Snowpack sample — Rabbit Ears Pass, Jackson County, Colorado, USA (12/17/25, 1:08 PM MST)
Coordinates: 40.387, -106.625
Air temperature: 34 °F
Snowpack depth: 46 cm
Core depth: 10 cm
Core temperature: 30.2 °F
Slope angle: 6°, slope face: 165°
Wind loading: medium
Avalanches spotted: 0
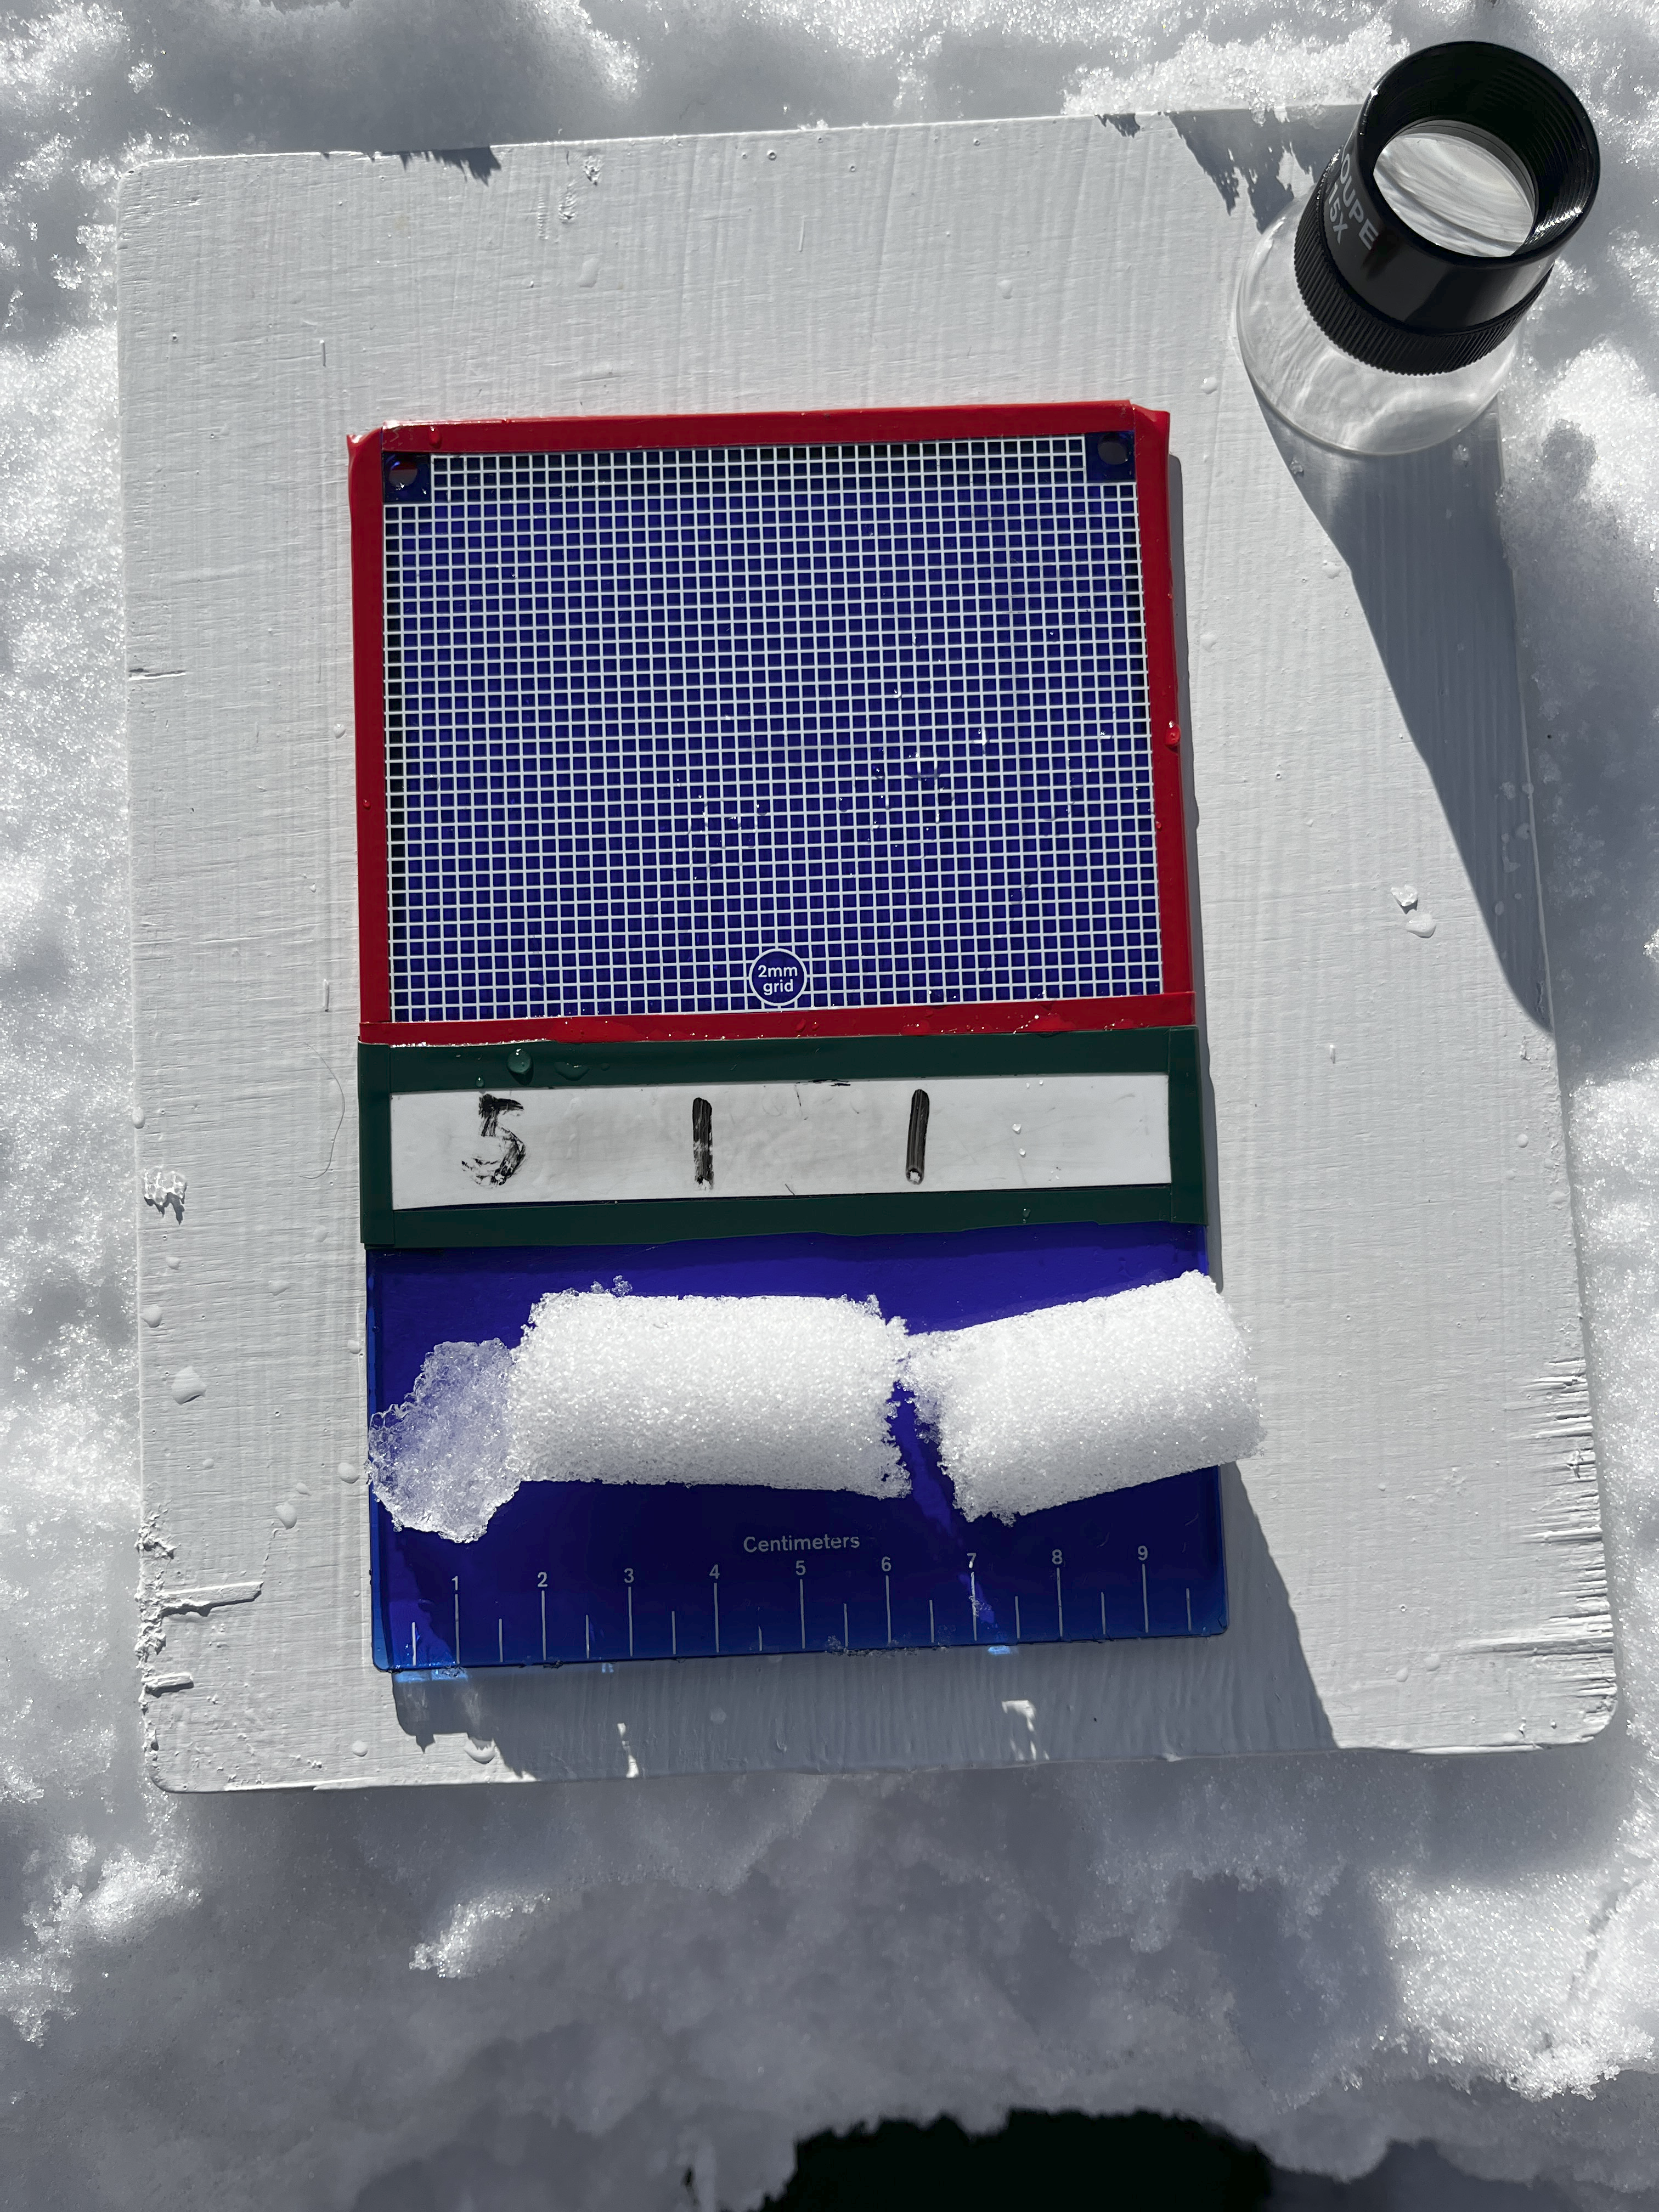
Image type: crystal_card
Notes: No avalanches spotted nearby, although collected in a meadowy area with minimal risk on this face of the pass.